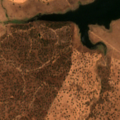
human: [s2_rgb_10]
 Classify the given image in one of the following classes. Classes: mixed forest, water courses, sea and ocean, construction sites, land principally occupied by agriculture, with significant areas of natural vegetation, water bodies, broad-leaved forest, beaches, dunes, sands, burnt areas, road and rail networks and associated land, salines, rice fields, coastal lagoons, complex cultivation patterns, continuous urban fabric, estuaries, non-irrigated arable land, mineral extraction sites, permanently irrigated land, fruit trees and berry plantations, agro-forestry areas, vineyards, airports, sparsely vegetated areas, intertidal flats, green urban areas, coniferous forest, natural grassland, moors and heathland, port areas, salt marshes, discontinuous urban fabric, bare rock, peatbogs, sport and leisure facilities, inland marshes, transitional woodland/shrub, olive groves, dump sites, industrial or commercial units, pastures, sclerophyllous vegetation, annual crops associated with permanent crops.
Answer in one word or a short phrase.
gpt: non-irrigated arable land, agro-forestry areas, water bodies